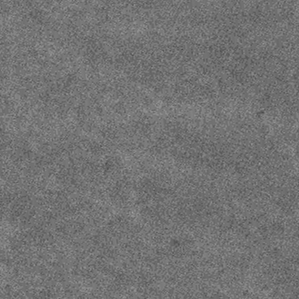
Label: frost